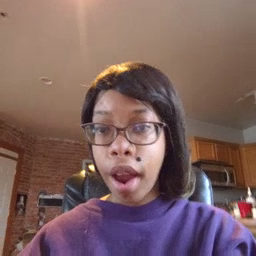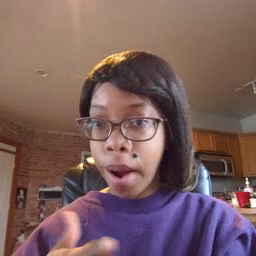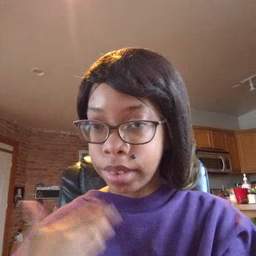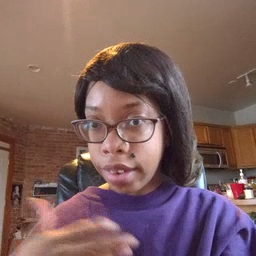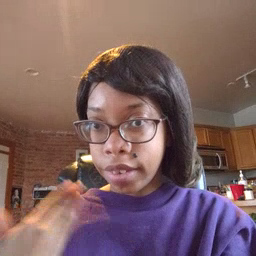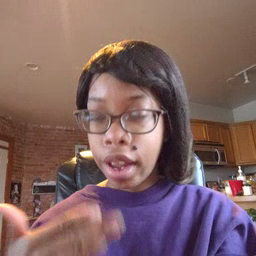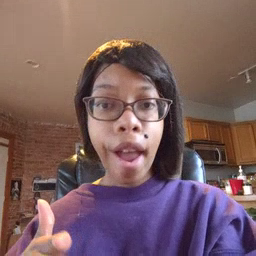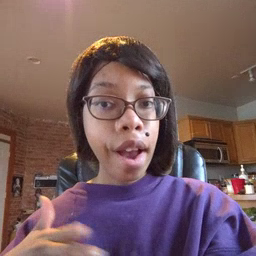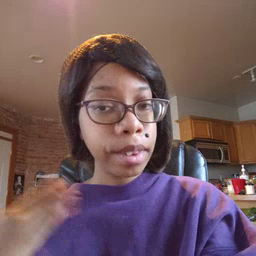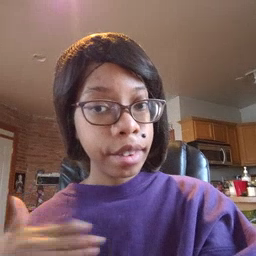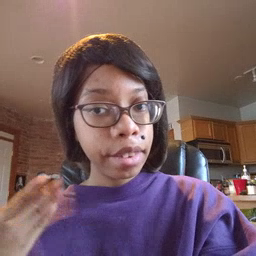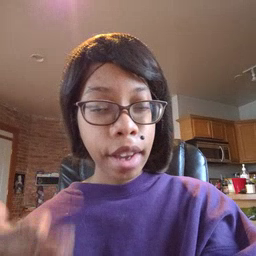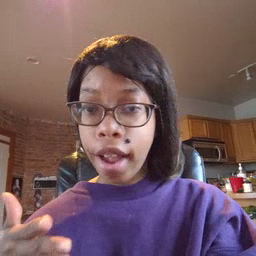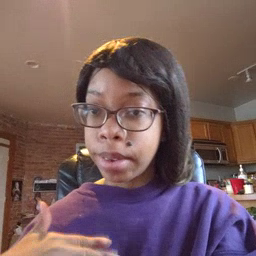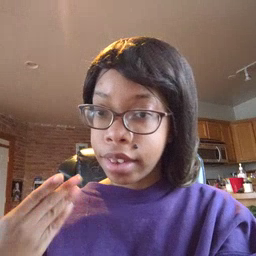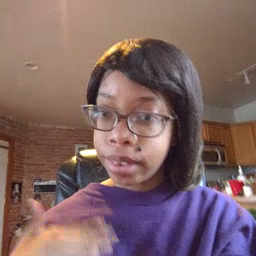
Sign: happy